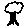
Label: tree